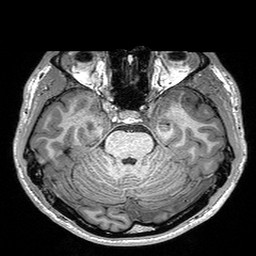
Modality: T1w
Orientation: coronal
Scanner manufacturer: siemens
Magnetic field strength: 3 T
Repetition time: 2.3 s